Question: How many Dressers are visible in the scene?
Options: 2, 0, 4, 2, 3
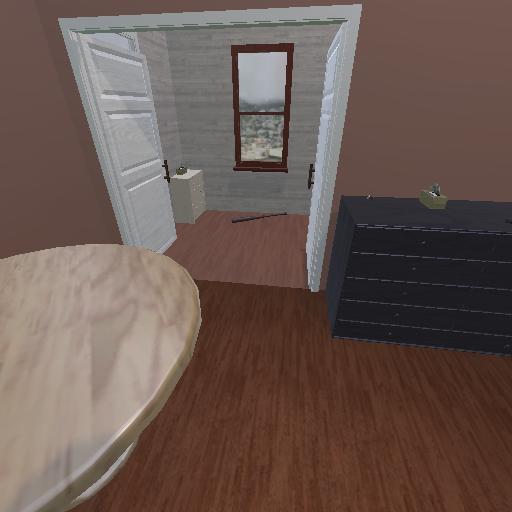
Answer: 2